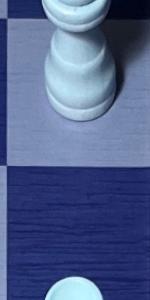
Label: Empty